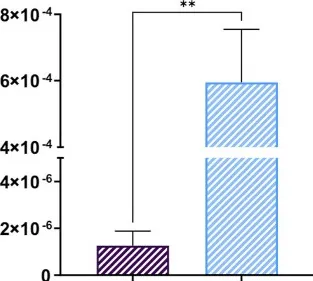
The frequency of occurrence of phage resistant mutants. Between the Pseudomonas aeruginosa isolates HE2011471 (pre-phage therapy) and HE2105886 (post-phage therapy). Statistical analysis is t-test with Graphpad 9.0.0 ****<0.0001; **0.0030.
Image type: chart (chart)